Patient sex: M
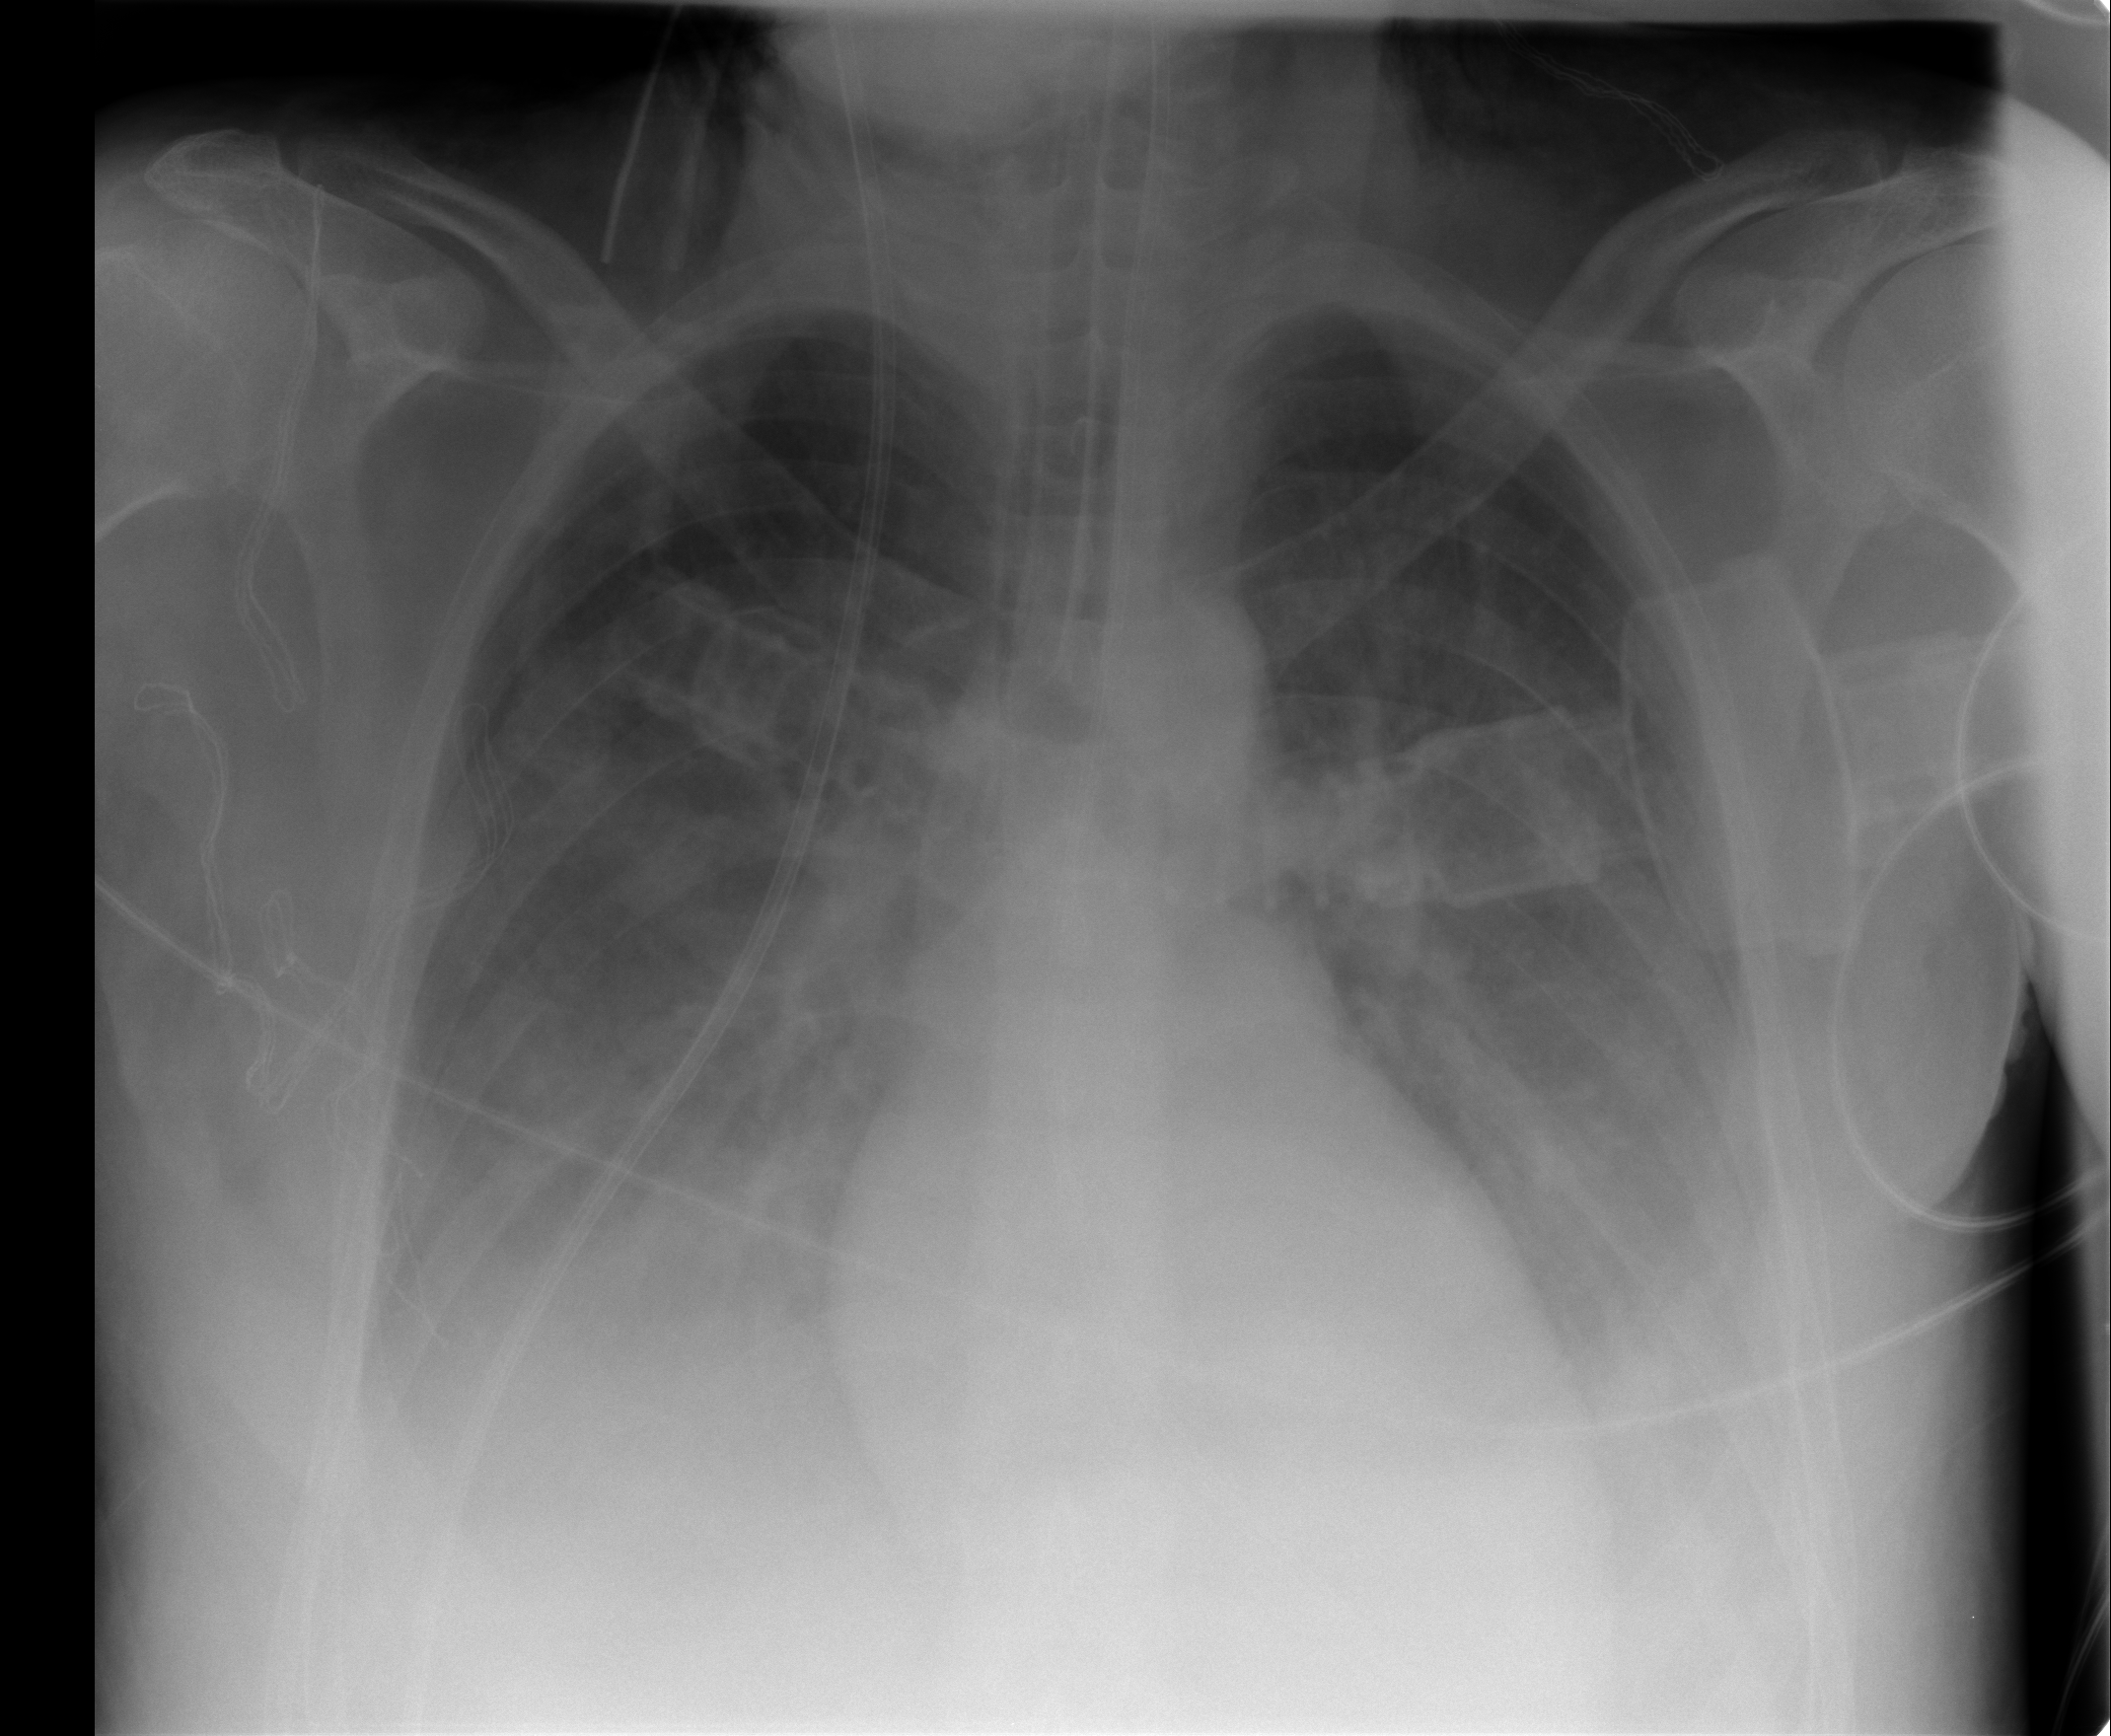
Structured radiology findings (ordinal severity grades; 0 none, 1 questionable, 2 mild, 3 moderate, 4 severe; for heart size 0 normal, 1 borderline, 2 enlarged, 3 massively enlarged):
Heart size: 1
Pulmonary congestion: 2
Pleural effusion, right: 2
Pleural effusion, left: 2
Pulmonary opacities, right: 0
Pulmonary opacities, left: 0
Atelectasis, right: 3
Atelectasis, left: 3